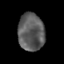
Tissue: skin
Cell type: Epithelial cells
Senescence score: 0.1851
Nuclear area (px): 969
Mean DAPI intensity: 91.44